Question: I'm trying to create a 'ylab' for my plot in m/s^2.
'''
plot(mydata[,1], mydata[,3], type = "l", xlab="Time [s]", ylab=expression("Acceleration [m/s"^{2}"]"),
main="Example of signal of horizontal acceleration", cex.main = 0.9)
'''
The problem is after the '^' symbol ']' gets superscripted.

with my code I get this error,
'''
> source('~/Dropbox/WORK/ISRProject/R_projects/plots_report.R')
Error in source("~/Dropbox/WORK/ISRProject/R_projects/plots_report.R") :
~/Dropbox/WORK/ISRProject/R_projects/plots_report.R:26:99: unexpected ']'
25:
26: plot(mydata[,1], mydata[,3], type = "l", xlab="Time [s]", ylab=expression("Acceleration [m/s"^{2}"]"
^
'''
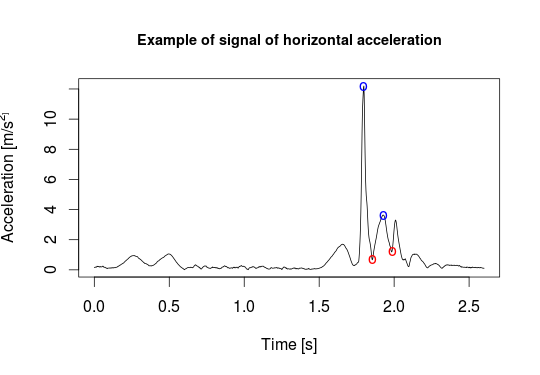
Answer: Try: 'ylab=expression(paste("Acceleration [ ",m/s^{2}," ]"))'
'''
par(mar=c(4,5,4,4))
x <- seq(1,10,.01)
plot(x, sin(pi/2*x), type = "l", xlab="Time [s]",
ylab=expression(paste("Acceleration [ ",m/s^{2}," ]")),
main="Example of signal of horizontal acceleration", cex.main = 0.9)
'''